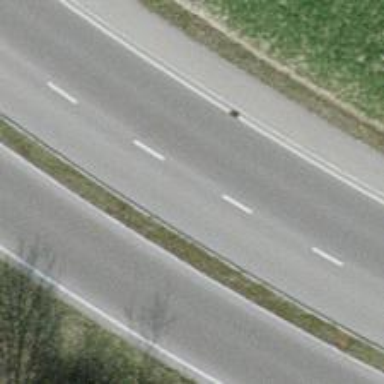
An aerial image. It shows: Asphalt road classified as primary highway.